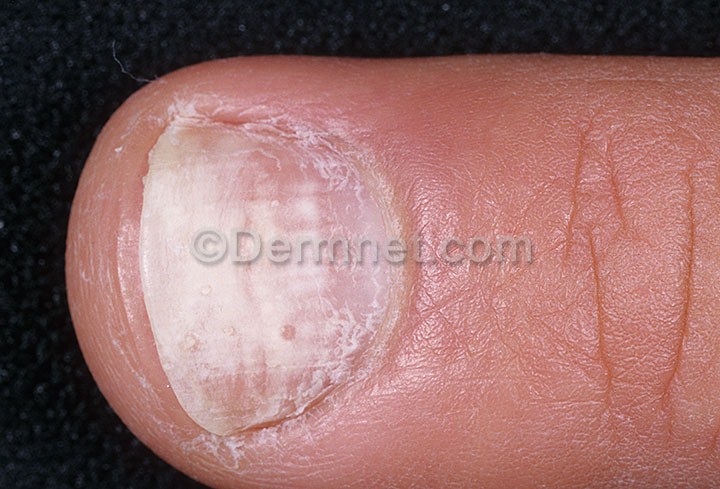
Disease: Nail Fungus and other Nail Disease